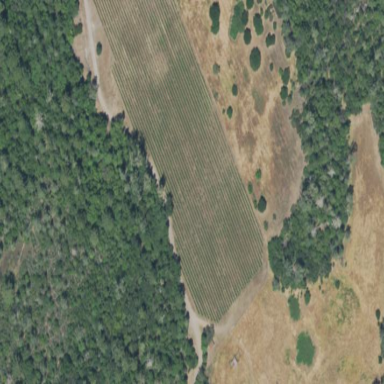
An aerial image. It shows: Vineyard where grapes are grown.